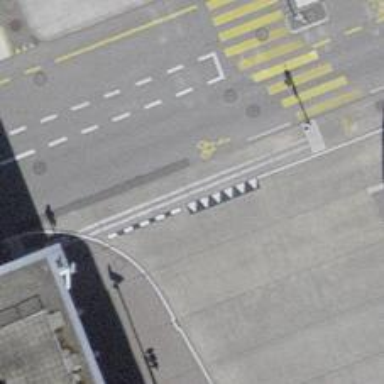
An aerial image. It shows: Uncontrolled crossing on the road.